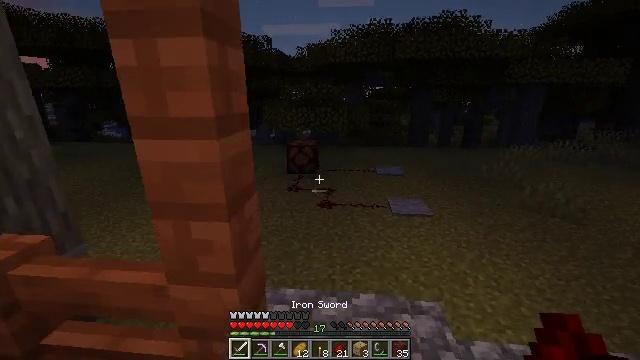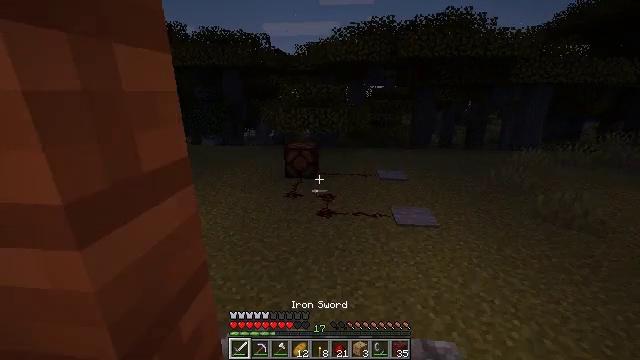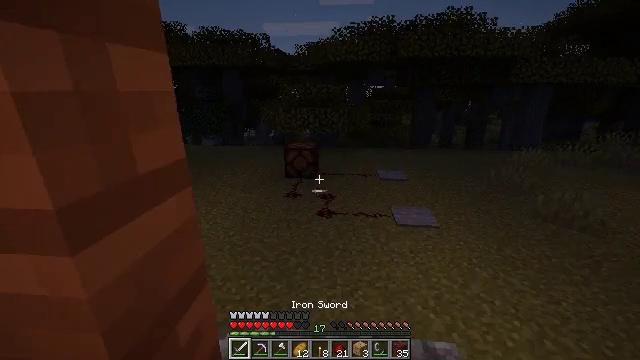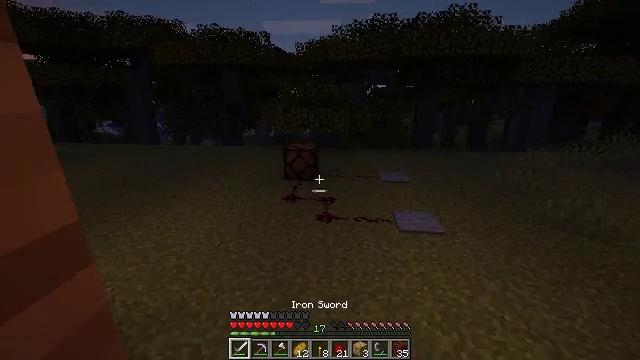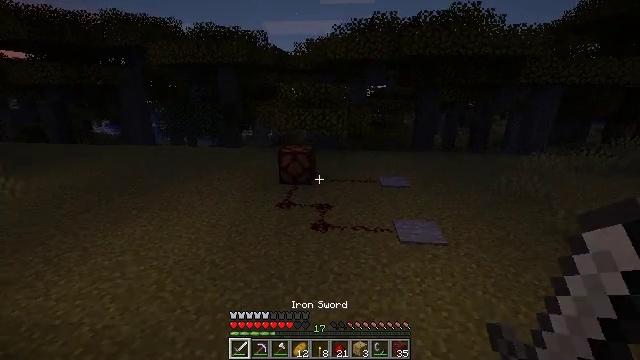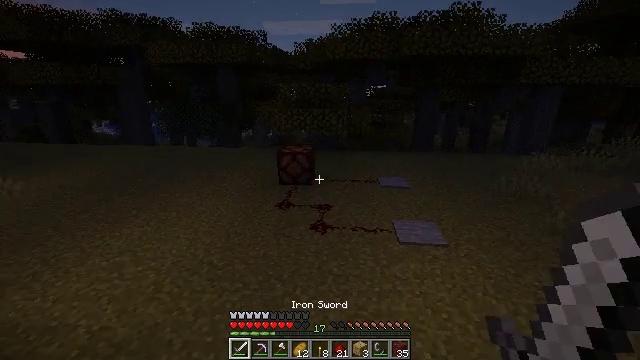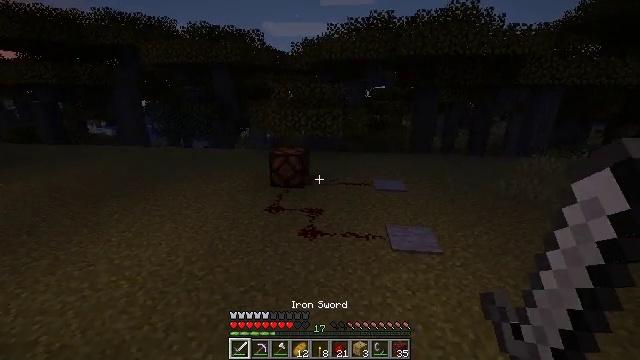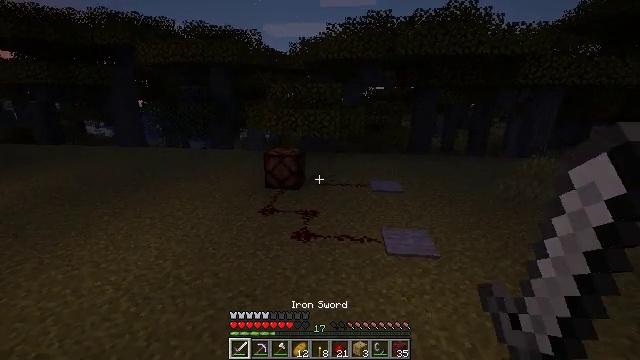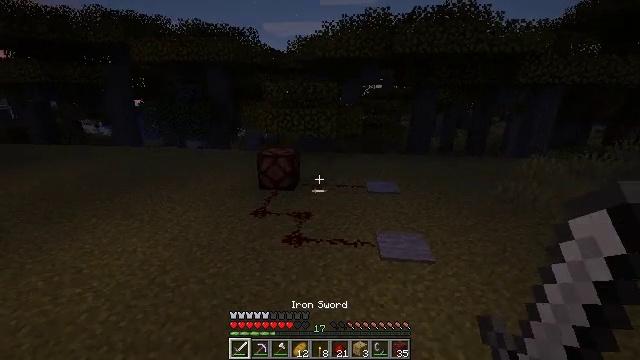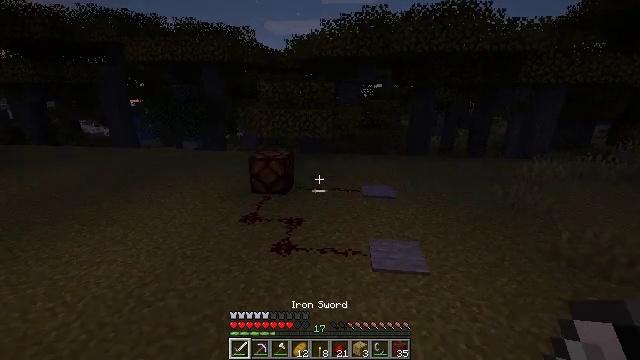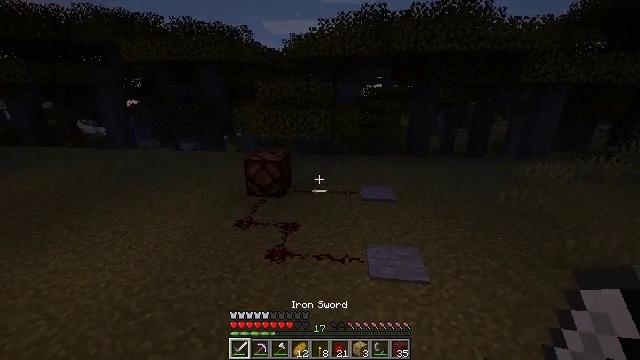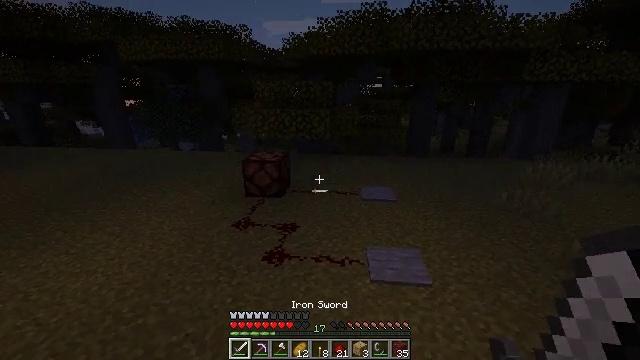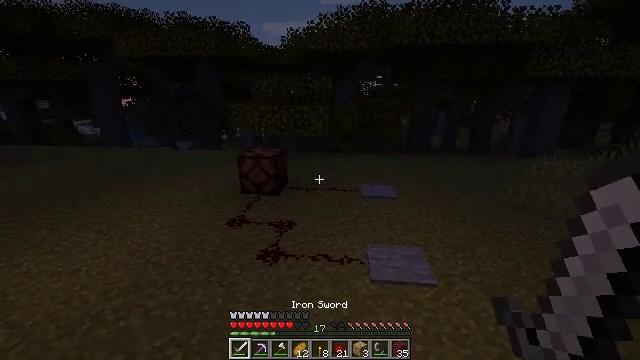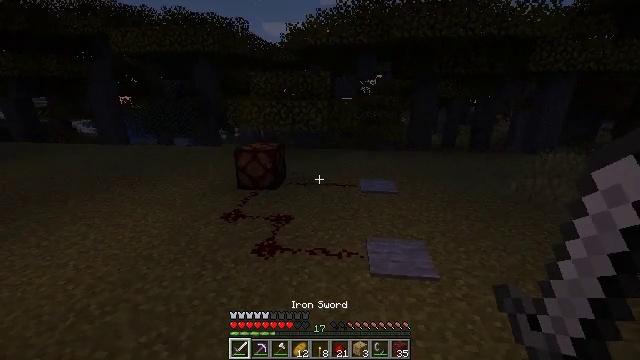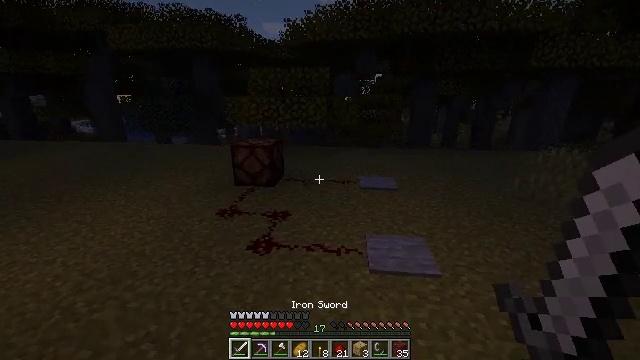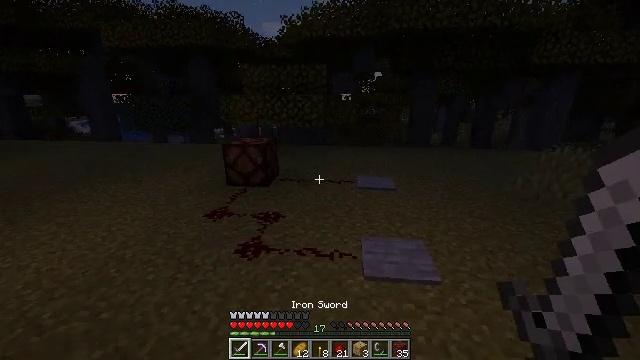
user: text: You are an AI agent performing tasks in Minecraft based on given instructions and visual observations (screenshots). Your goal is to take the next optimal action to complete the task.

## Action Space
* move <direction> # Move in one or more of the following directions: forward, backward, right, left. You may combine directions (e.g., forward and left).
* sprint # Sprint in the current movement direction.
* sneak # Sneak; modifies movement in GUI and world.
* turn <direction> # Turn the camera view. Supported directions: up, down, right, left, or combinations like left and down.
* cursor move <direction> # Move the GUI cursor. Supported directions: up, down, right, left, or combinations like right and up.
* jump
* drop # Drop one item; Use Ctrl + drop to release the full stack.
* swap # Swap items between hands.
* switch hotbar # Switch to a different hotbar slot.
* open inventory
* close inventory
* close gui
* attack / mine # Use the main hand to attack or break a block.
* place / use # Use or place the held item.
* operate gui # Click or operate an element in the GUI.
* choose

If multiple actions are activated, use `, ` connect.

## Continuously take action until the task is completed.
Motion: motion action
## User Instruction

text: Remove an iron sword from the inventory.
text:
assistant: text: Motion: move forward, switch to hotbar 1
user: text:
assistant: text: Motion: move forward, switch to hotbar 1
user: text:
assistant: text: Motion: move forward
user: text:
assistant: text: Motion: move forward and move right
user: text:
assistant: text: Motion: move forward and move right
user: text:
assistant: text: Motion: move forward and move right
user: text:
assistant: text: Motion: move forward and move right
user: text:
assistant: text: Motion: move forward and move right
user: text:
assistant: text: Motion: move forward and move right
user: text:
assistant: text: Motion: move forward
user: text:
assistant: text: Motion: move forward
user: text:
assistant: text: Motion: move forward and move right
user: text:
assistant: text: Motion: move forward and move right
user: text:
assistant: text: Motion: move forward and move right
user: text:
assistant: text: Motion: move forward and move right
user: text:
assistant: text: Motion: move forward and move right
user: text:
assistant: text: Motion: move forward
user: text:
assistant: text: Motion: move forward
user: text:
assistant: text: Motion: move forward and move right
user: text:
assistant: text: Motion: move forward and move right
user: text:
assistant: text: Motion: move forward and move right
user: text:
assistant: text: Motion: move forward and move right, turn left and down
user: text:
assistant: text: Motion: move forward and move right, turn left
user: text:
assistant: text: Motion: move forward
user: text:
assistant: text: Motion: move forward
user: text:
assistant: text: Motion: move forward
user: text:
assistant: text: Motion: move forward
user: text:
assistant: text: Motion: move forward
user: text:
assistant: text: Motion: move forward
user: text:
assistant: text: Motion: move forward